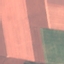
Label: AnnualCrop